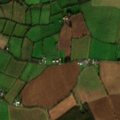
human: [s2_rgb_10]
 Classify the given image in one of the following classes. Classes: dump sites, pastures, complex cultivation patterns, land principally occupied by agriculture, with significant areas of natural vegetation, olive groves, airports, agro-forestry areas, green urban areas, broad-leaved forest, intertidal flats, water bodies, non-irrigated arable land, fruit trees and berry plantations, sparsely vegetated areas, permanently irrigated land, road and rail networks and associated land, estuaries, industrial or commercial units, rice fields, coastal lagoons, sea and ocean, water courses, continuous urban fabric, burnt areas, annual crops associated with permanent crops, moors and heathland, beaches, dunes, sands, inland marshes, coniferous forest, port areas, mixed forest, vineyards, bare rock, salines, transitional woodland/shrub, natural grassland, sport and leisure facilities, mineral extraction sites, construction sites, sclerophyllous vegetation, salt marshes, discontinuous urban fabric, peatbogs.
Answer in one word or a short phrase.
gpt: non-irrigated arable land, pastures